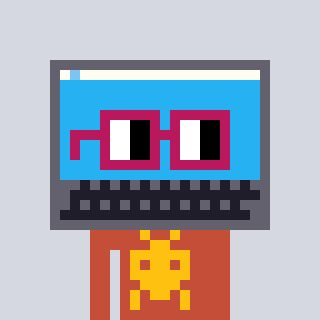
a pixel art character with square dark red glasses, a laptop-shaped head and a rust-colored body on a cool background